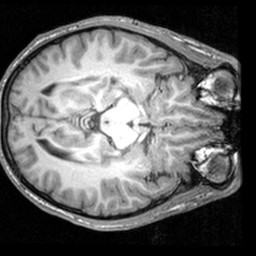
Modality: T1w
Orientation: axial
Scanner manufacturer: siemens
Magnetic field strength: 3 T
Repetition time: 1.8 s
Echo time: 0.00295 s